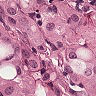
Metastatic tissue present: yes